Question: I have a scene in which i load the same texture only depending on its resolution i use different filtering modes in OpenGL, these are 'GL_LINEAR', 'GL_NEAREST' and so on. For example, for a texture with a resolution below 128 pixels, I set 'GL_TEXTURE_MIN_FILTER' to 'GL_LINEAR', and for 'GL_TEXTURE_MAG_FILTER' I set 'GL_NEAREST'. And if the texture resolution is more than 128 pixels, then I set 'GL_TEXTURE_MIN_FILTER' to 'GL_LINEAR_MIPMAP_LINEAR' and for 'GL_TEXTURE_MAG_FILTER' to 'GL_LINEAR'. In general, , because otherwise I have a texture that has a resolution of less than 128 pixels to become blurry.
OpenGL:
DirectX 11:<URL>
This is how it looks in my code, only this is an example for both APIs.
'''
if (width > 128 || height > 128) {
min = TextureFilteringMode::LINEAR_MIPMAP_LINEAR;
mag = TextureFilteringMode::LINEAR;
} else if (width <= 128 || height <= 128) {
min = TextureFilteringMode::LINEAR;
mag = TextureFilteringMode::NEAREST;
}
'''
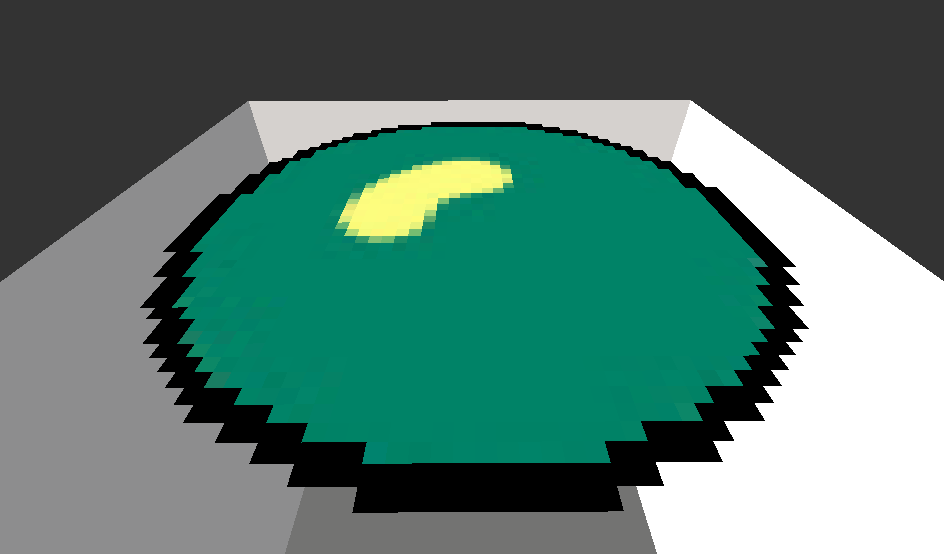
Answer: You can find all of the filtering options <URL>.
Your code if you had written it only for DirectX API would look something like this:
'''
D3D11_SAMPLER_DESC sampler_desc{};
if (width > 128 || height > 128) {
sampler_desc.Filter = D3D11_FILTER_MIN_MAG_MIP_LINEAR;
sampler_desc.MinLOD = 0;
sampler_desc.MaxLOD = D3D11_FLOAT32_MAX; //use all the mipmaps
} else if (width <= 128 || height <= 128) {
sampler_desc.Filter = D3D11_FILTER_MIN_LINEAR_MAG_MIP_POINT;
sampler_desc.MinLOD = sampler_desc.MaxLOD = 0;
}
//fill the rest of desc
'''
Since 'GL_LINEAR/GL_NEAREST' for 'GL_TEXTURE_MIN_FILTER' don't use mipmaps and all of the DirectX filtering options use mipmaps, you need to combine the filter option with 'MinLOD/MaxLOD' parameters in 'D3D11_SAMPLER_DESC' (which is also where the filter parameter is located). You set them both to '0' to force using only the most detail mip level.